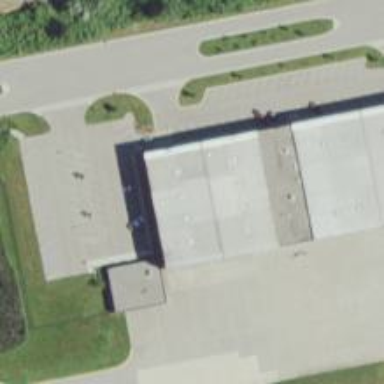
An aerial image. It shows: Hangar building at airport.